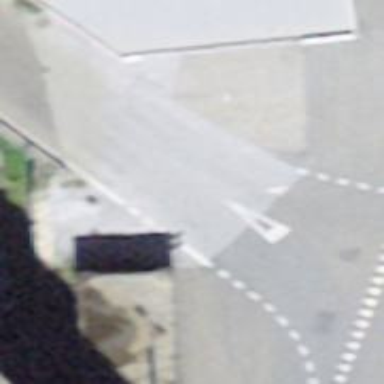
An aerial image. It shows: Road with "give way" sign.